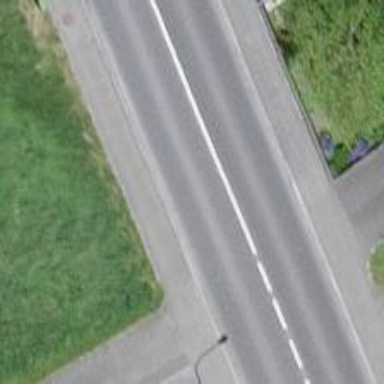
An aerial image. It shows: Primary road with asphalt surface.